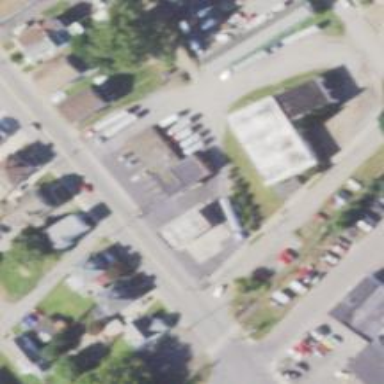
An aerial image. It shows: Convenience shop.